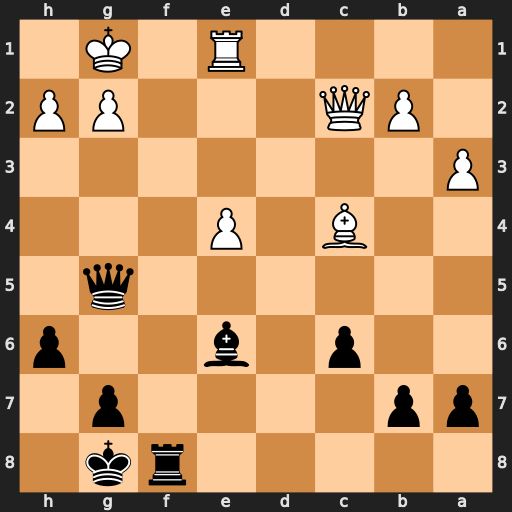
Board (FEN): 5rk1/pp4p1/2p1b2p/6q1/2B1P3/P7/1PQ3PP/4R1K1
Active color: b
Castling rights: -
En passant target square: -
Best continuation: Qc5+